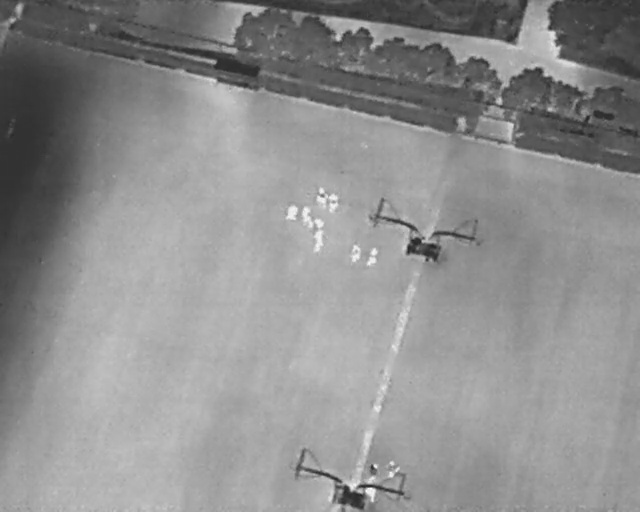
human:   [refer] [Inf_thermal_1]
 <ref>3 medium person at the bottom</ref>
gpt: <box>[[59, 89, 62, 92, 2], [57, 91, 59, 92, 2], [56, 95, 59, 97, 2]]</box>

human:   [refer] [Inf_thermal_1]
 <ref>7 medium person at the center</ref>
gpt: <box>[[50, 38, 53, 41, 2], [43, 40, 47, 42, 15], [46, 40, 49, 43, 2], [48, 42, 50, 45, 2], [47, 45, 51, 48, 2], [53, 48, 57, 50, 2], [56, 48, 59, 51, 10]]</box>